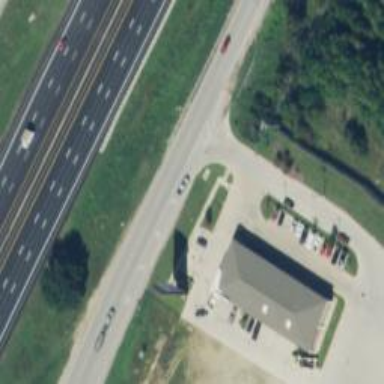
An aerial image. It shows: Secondary road with frontage road.